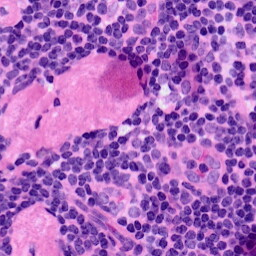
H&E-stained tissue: LymphNode